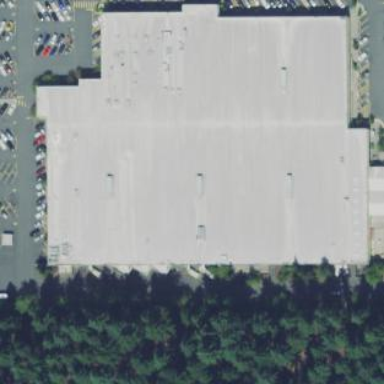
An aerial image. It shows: Supermarket building.